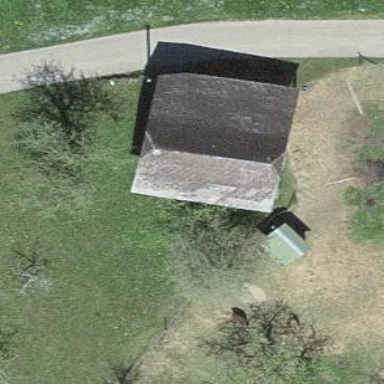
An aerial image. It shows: Rural barn.